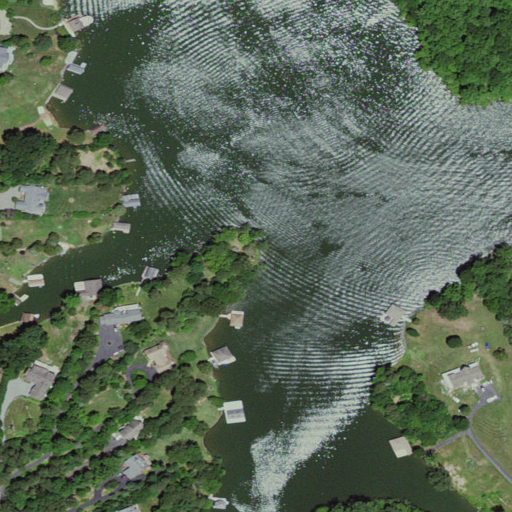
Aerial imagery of cape in Virginia named Freemans Point containing open water, open development, low intensity development, deciduous forest, mixed forest, medium intensity development, pasture, and grassland